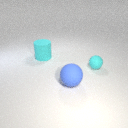
small cyan rubber sphere behind large blue rubber sphere